Interaction volume radius: 5 \u00c5
Interaction volume height: 15 \u00c5
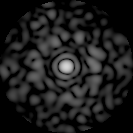
Disorder parameter: 0.8371